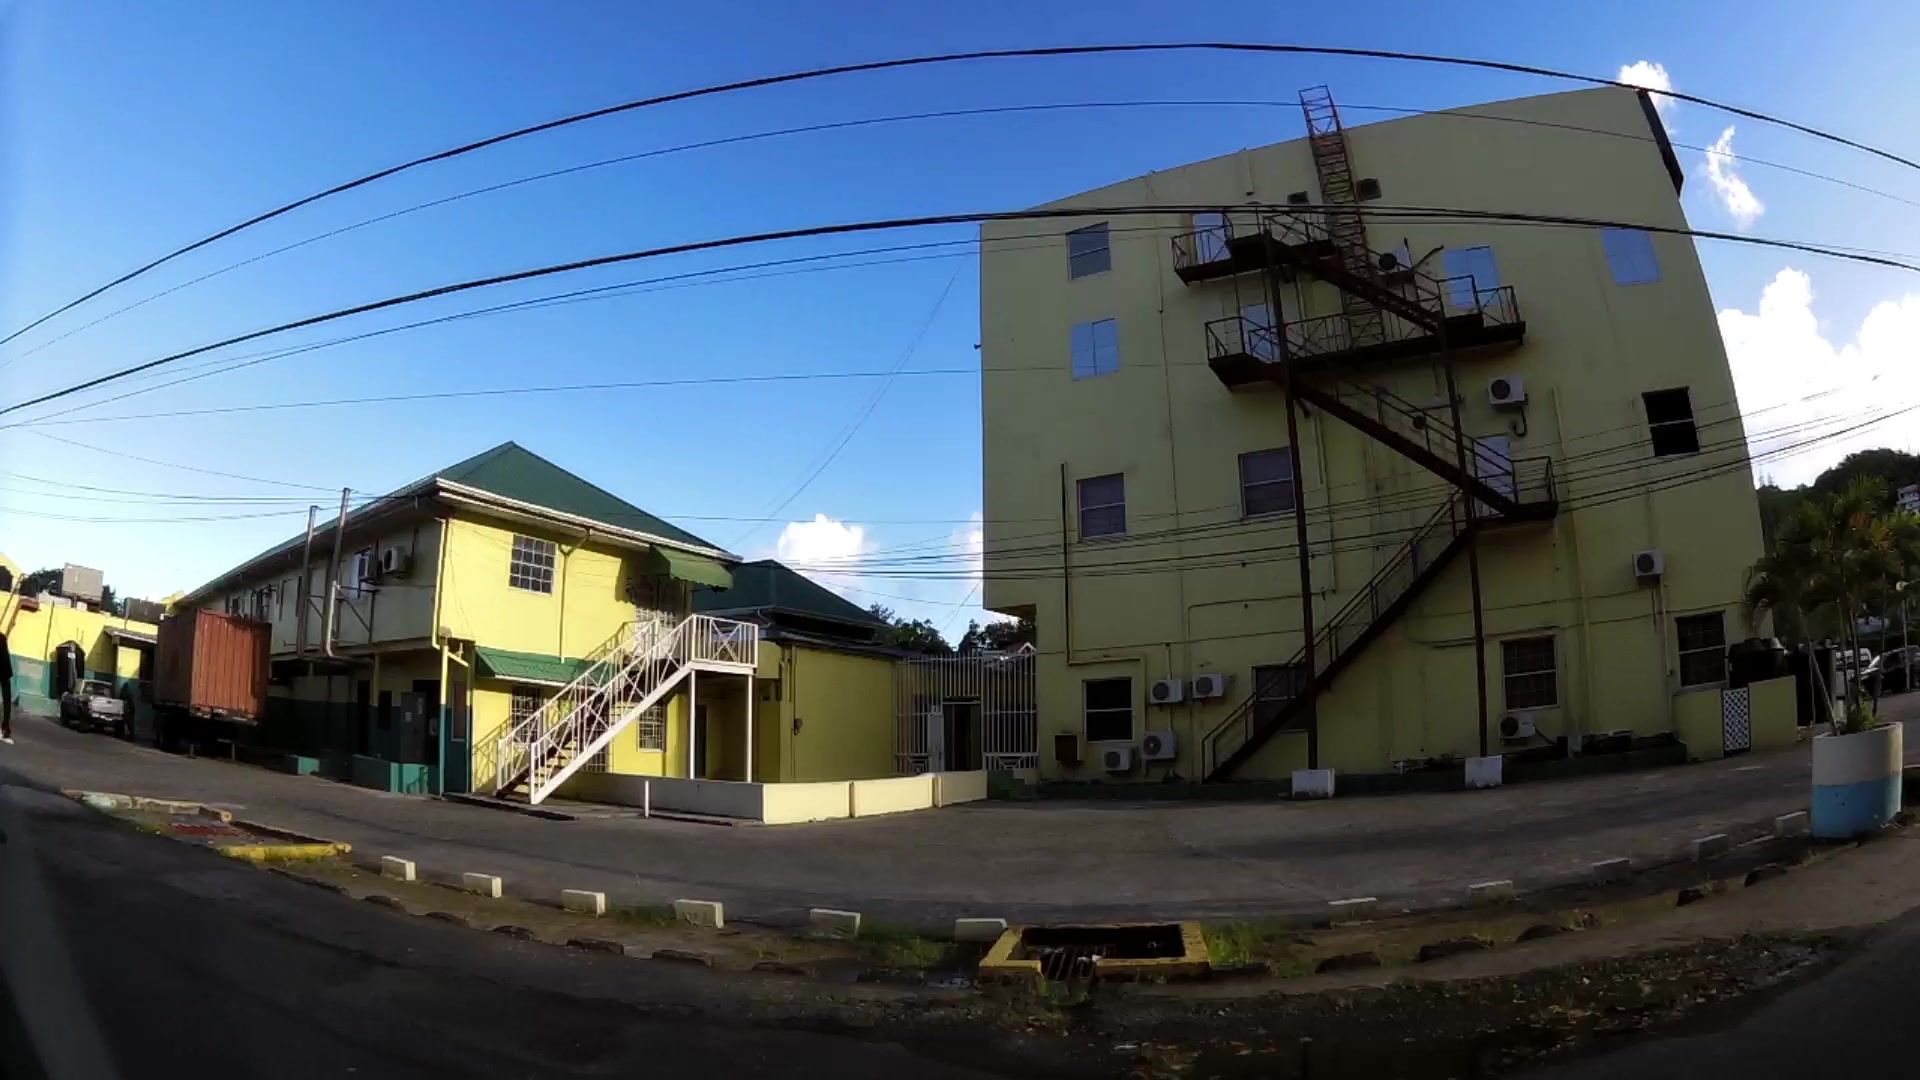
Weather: snowy
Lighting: day
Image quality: good
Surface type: driving surface
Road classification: residential
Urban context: suburban or peri-urban
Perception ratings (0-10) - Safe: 0.58, Lively: 5.6, Beautiful: 1.9, Boring: 3.65, Depressing: 7.13, Wealthy: 1.01